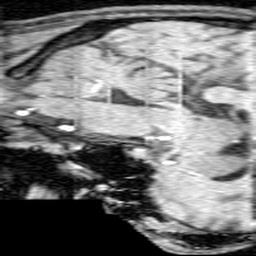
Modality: angio
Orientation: sagittal
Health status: ill
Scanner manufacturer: siemens
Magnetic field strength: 1.5 T
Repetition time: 0.039 s
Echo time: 0.00502 s